Field crop: tomato
Growth stage: 1
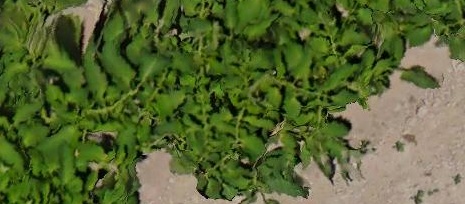
Species: tomato